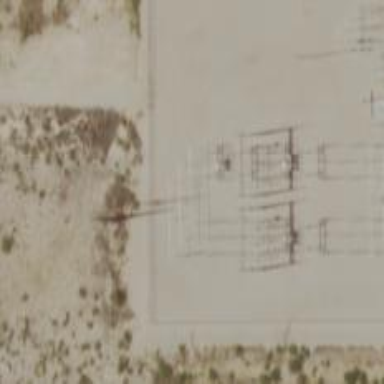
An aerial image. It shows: Switch used for power control.